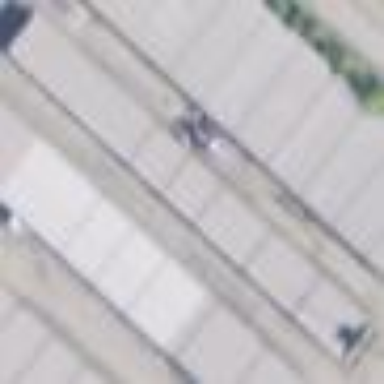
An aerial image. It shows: Self storage building.